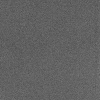
Atmospheric dust classification: dusty